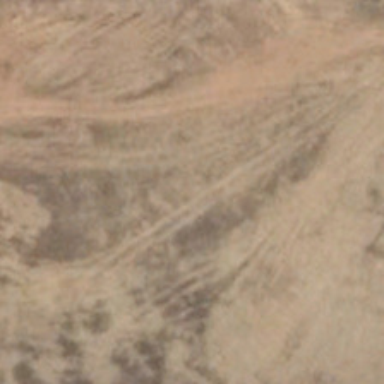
There are several roads on the bare land .